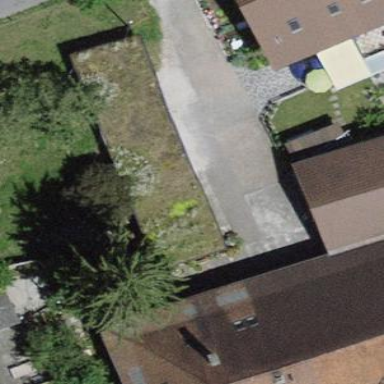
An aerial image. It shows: View of roof of building.